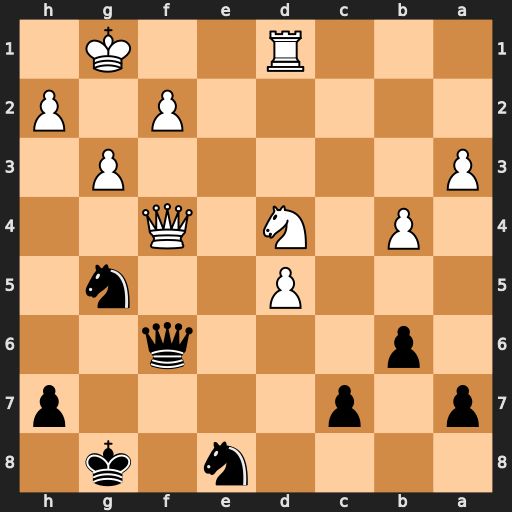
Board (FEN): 4n1k1/p1p4p/1p3q2/3P2n1/1P1N1Q2/P5P1/5P1P/3R2K1
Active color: b
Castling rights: -
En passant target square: -
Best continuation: Nh3+ Kf1 Nxf4